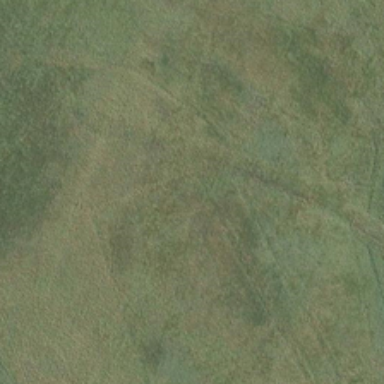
It is a piece of green meadow .